Field crop: tomato
Growth stage: 2
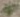
Species: solanum